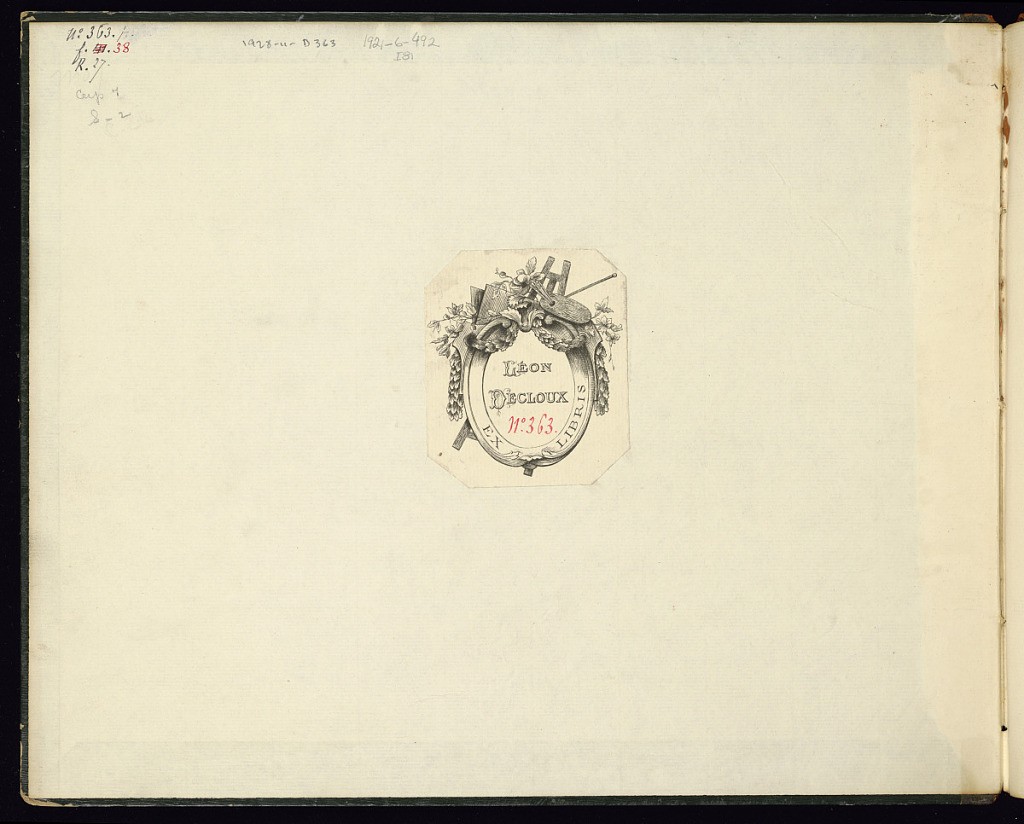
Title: Album of Hunting and Animal Scenes
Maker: Charles Dagomer, French, active 1750 – d.1766
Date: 1755–76
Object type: Album
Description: Album with hunting scenes featuring dogs chasing and attacking birds and hares (or rabbits), engraved in red ink in crayon manner. The album contains two title pages, but the series' are incomplete and includes plates from other unidentified series.